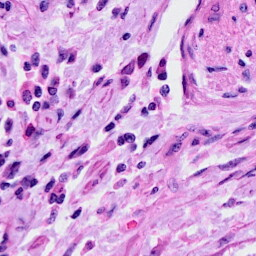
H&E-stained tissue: Cervix